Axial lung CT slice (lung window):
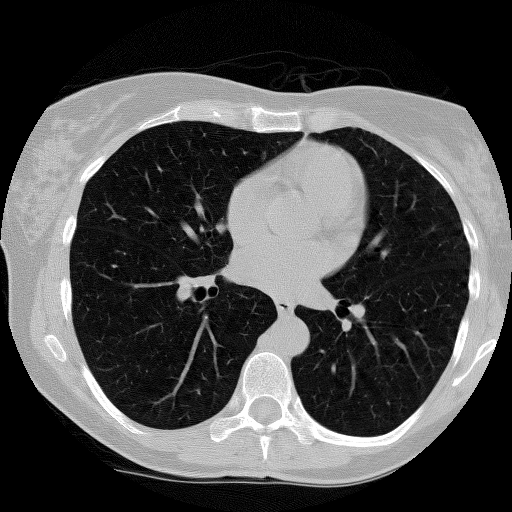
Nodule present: no